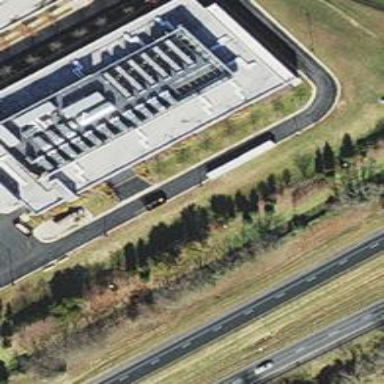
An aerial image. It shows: Commercial building.